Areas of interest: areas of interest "Industrial Park"
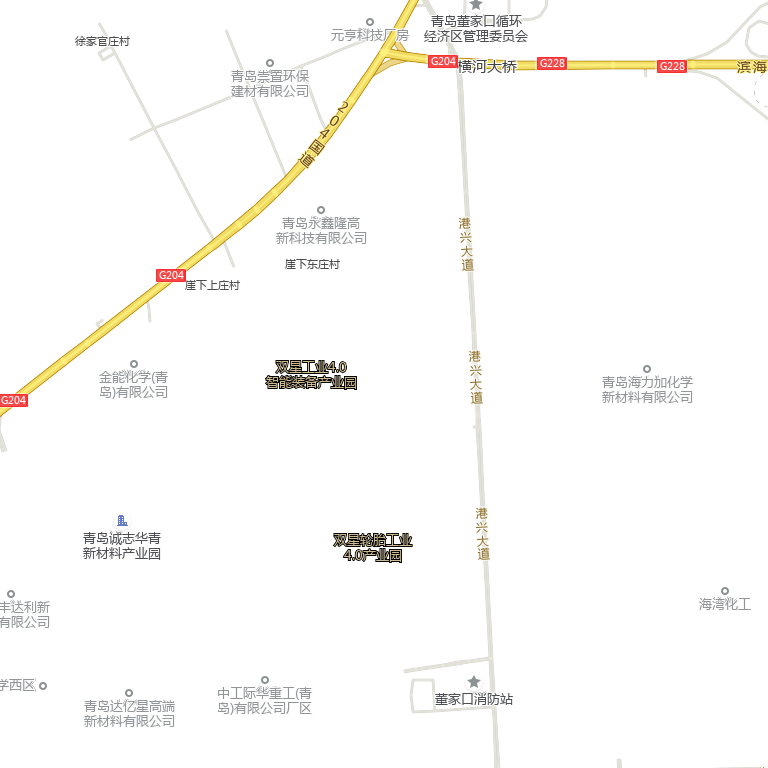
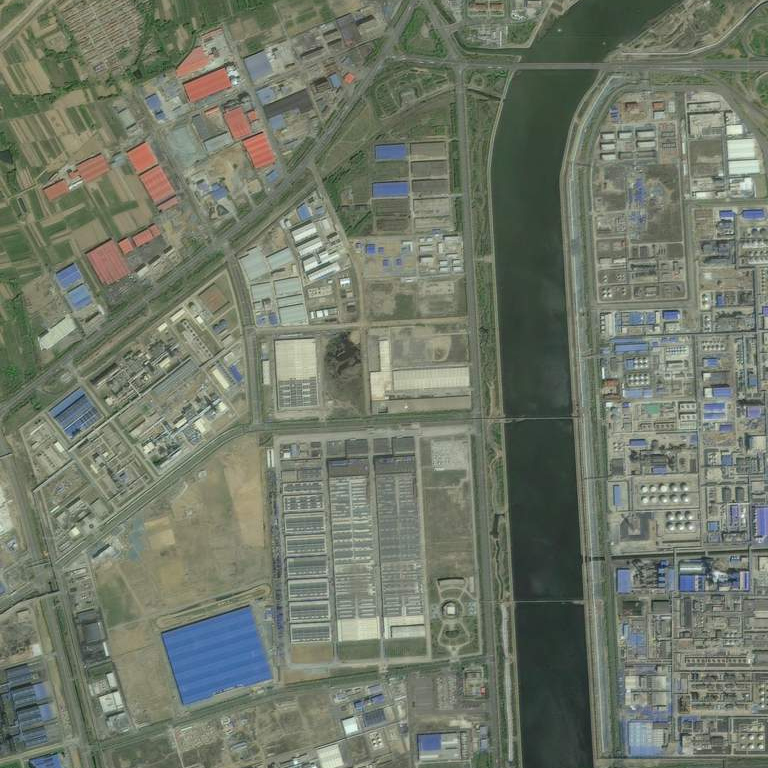